Interaction volume radius: 5 \u00c5
Interaction volume height: 15 \u00c5
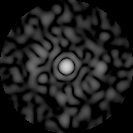
Disorder parameter: 0.8655